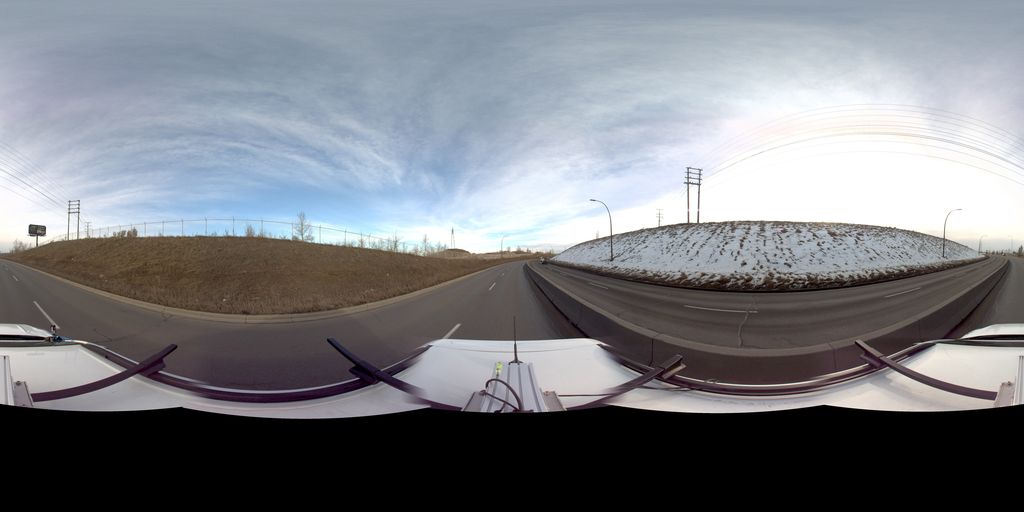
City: calgary